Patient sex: M
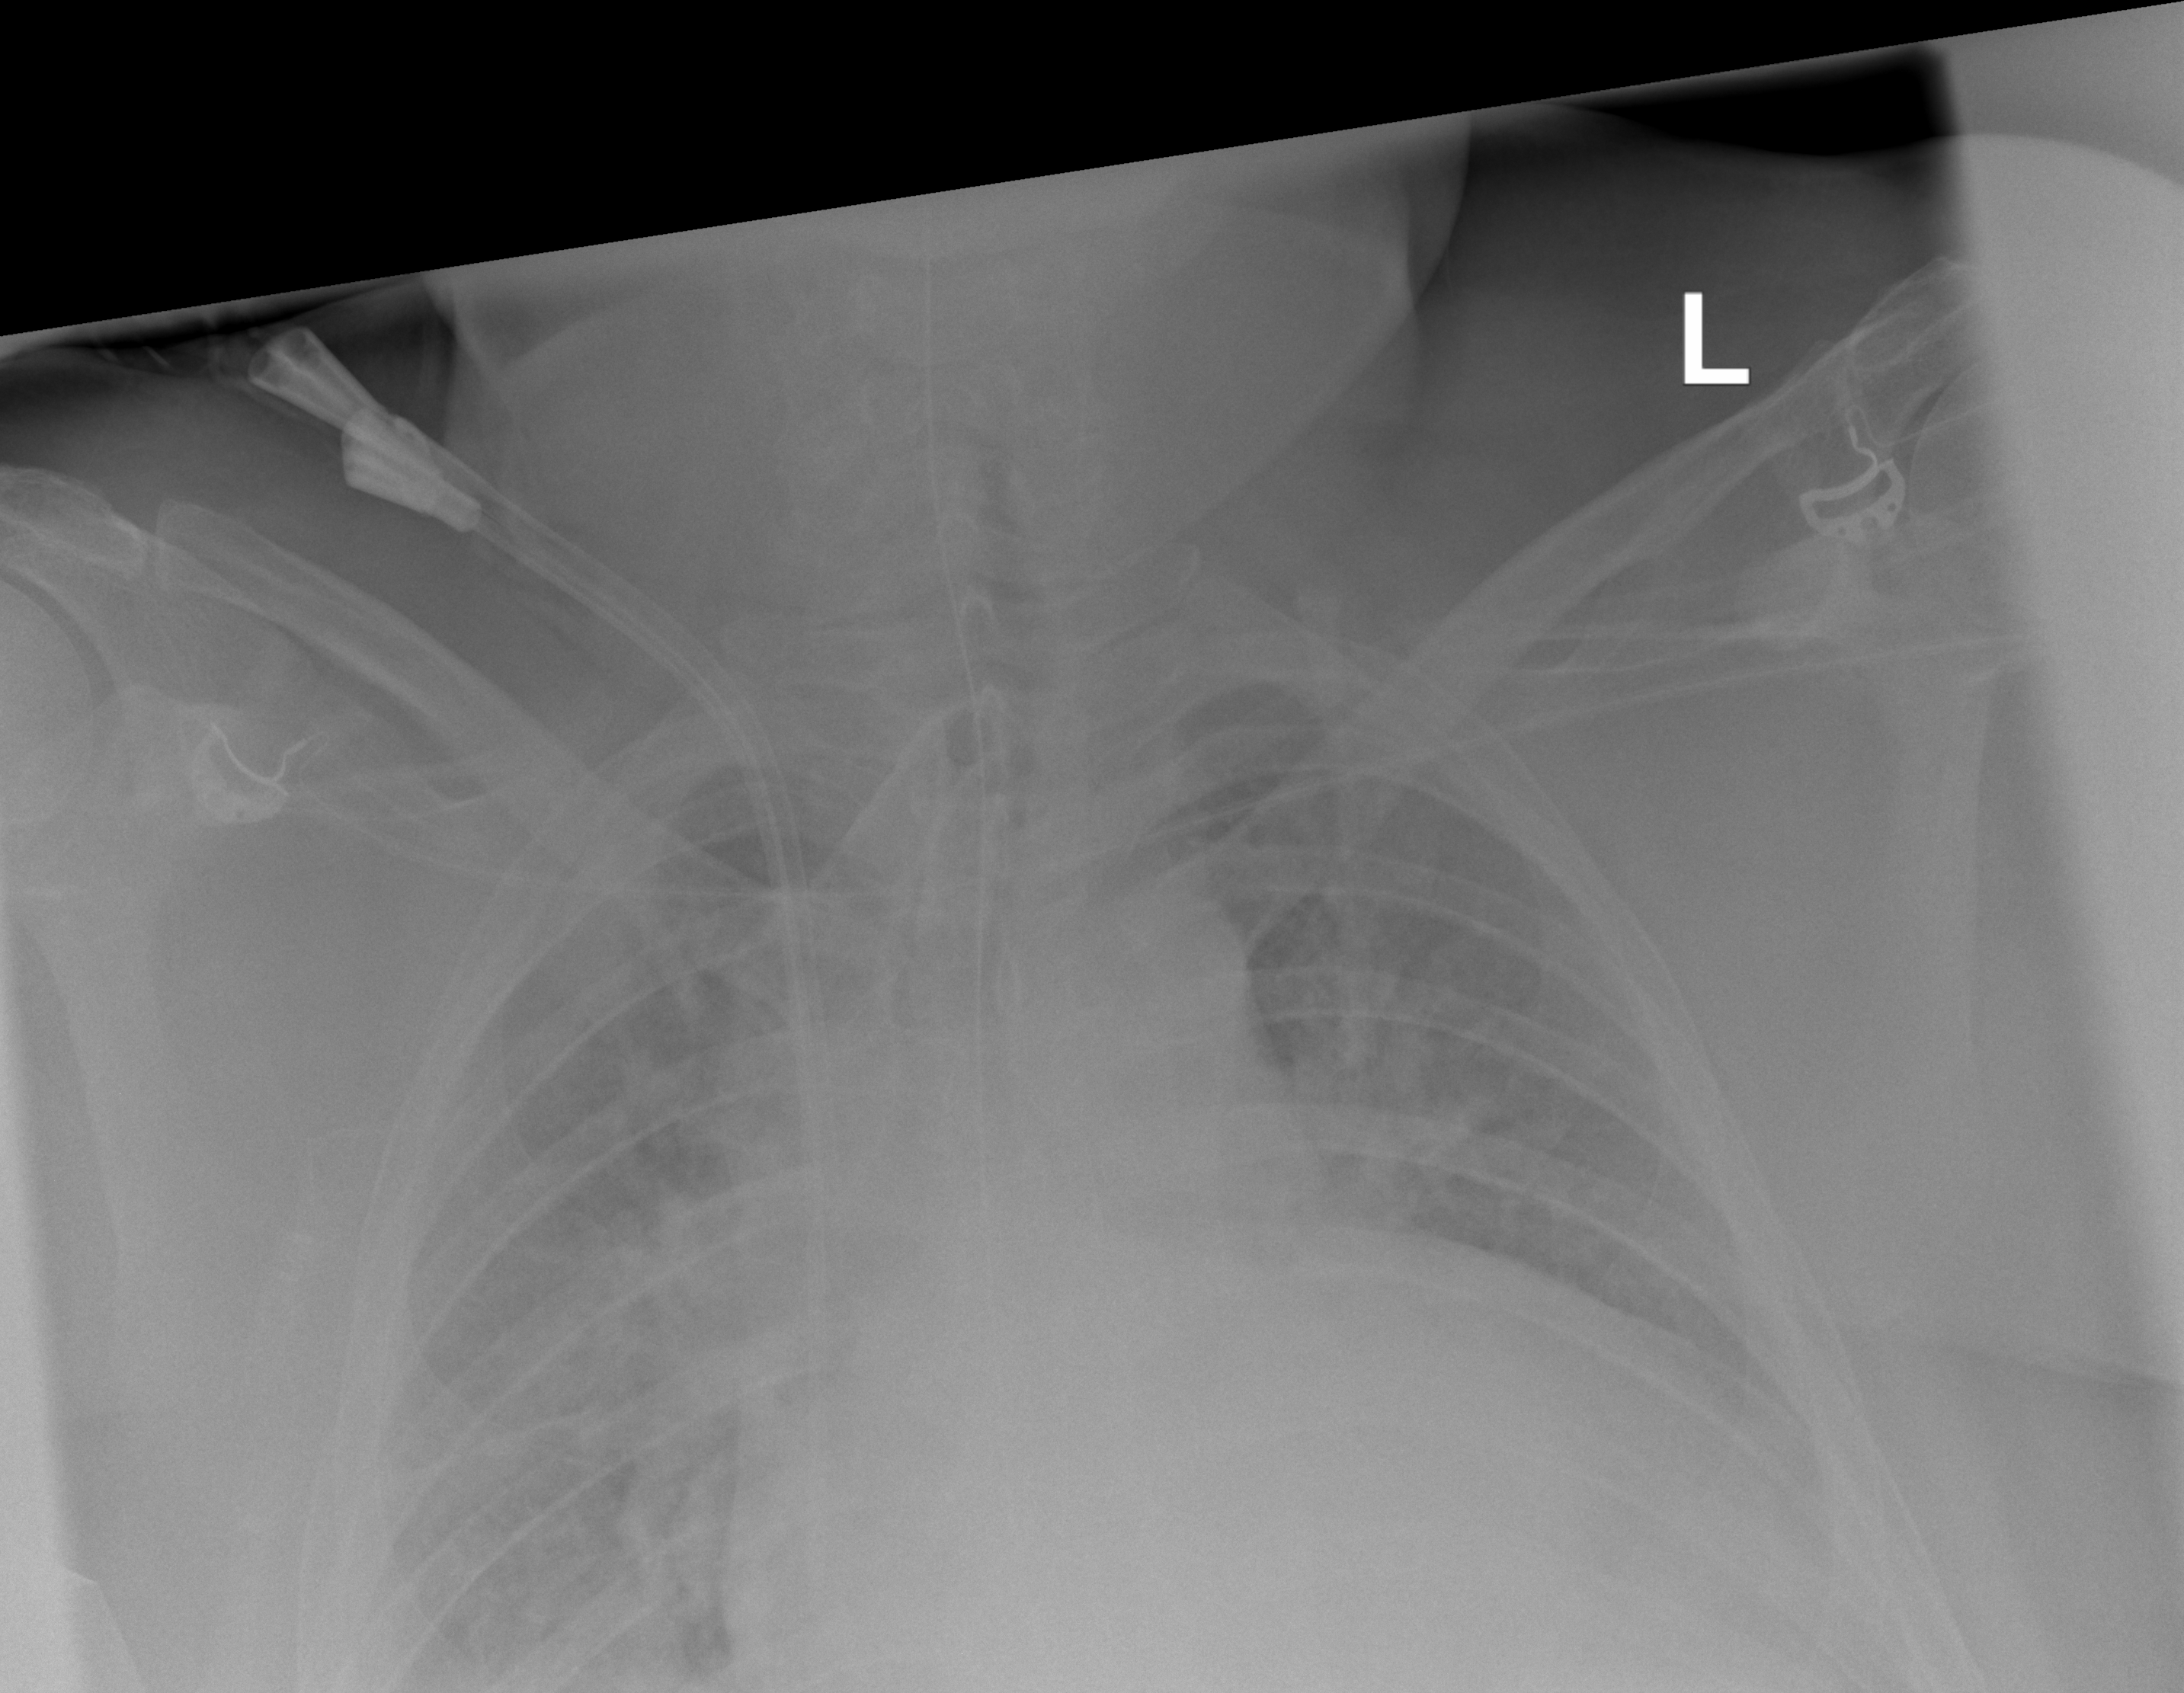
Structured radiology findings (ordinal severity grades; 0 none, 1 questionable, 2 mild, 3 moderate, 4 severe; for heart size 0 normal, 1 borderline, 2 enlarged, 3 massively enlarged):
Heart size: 2
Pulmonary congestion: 3
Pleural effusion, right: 2
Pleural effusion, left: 3
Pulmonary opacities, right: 3
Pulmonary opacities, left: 3
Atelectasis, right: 3
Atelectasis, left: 2